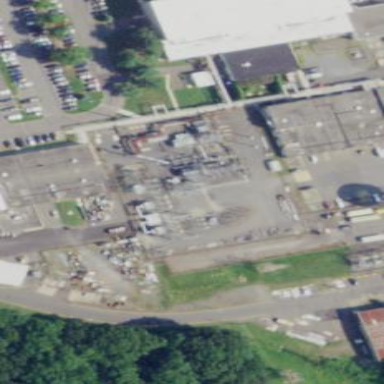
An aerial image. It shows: Power substation.